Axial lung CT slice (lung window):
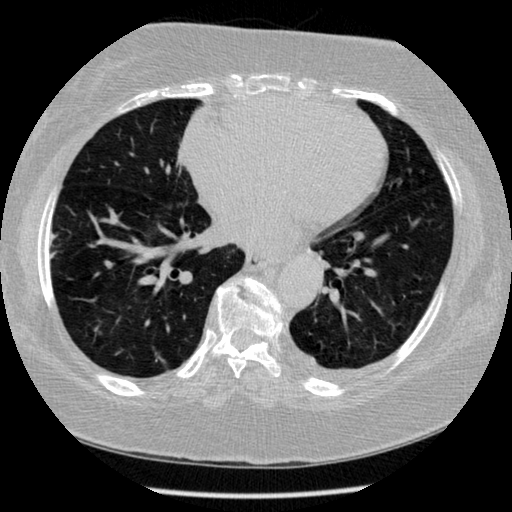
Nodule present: no